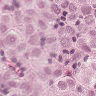
Metastatic tissue present: yes